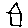
Label: house